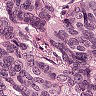
Metastatic tissue present: yes